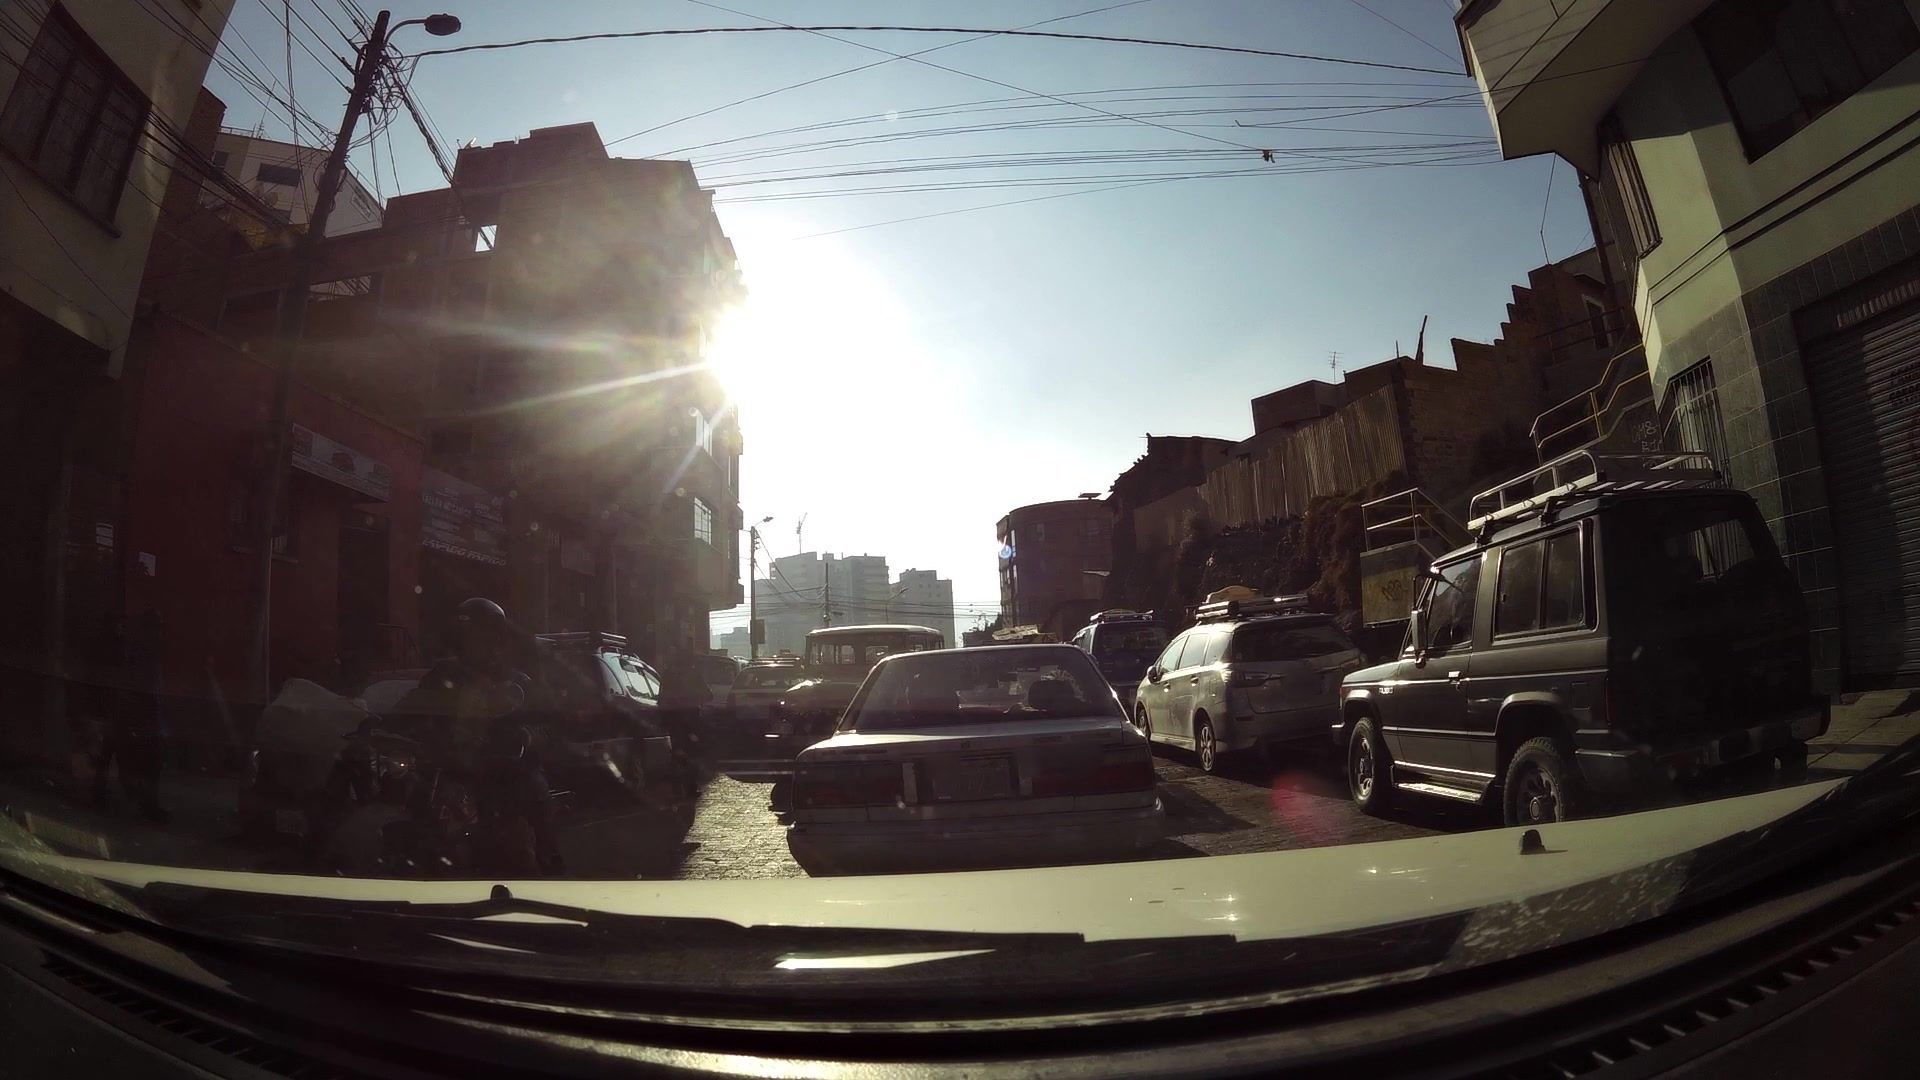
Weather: clear
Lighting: day
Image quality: good
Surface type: driving surface
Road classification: service, steps
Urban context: urban centre
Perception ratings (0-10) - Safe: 1.57, Lively: 4.29, Beautiful: 6.08, Boring: 2.9, Depressing: 5.77, Wealthy: 3.7